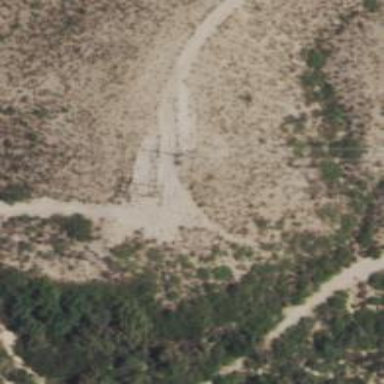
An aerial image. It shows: Power tower.